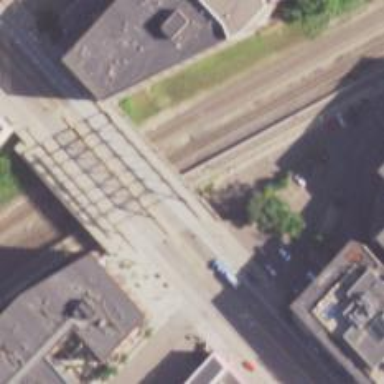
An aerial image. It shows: Railway signal.